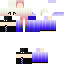
A female human skin with pale skin, wearing blonde long hair dressed in a blue hoodie and black pants, featuring a closed mouth.